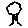
Label: tree